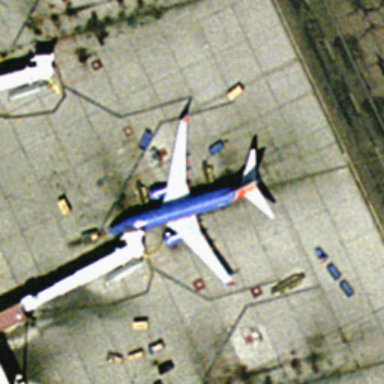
There is an airplane at the airport with lots of luggage cars beside it .